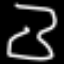
Label: hourglass